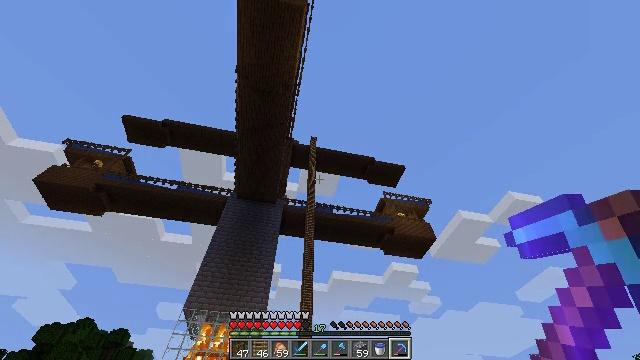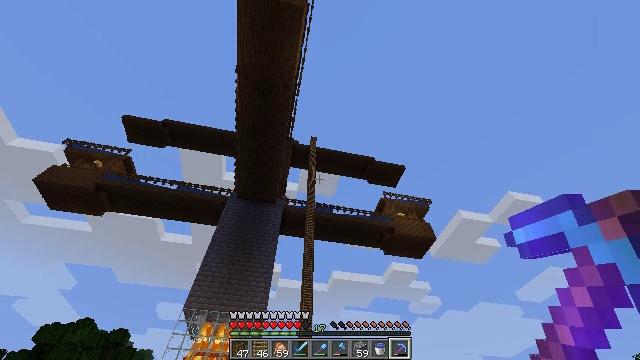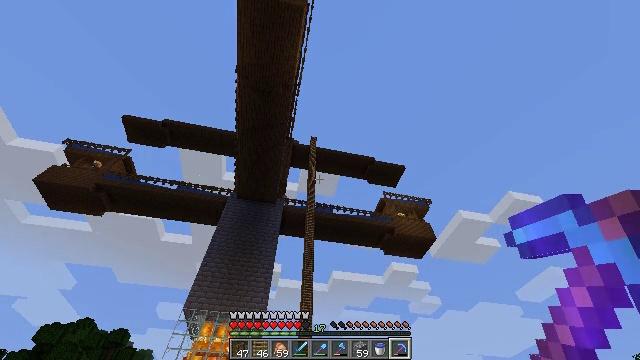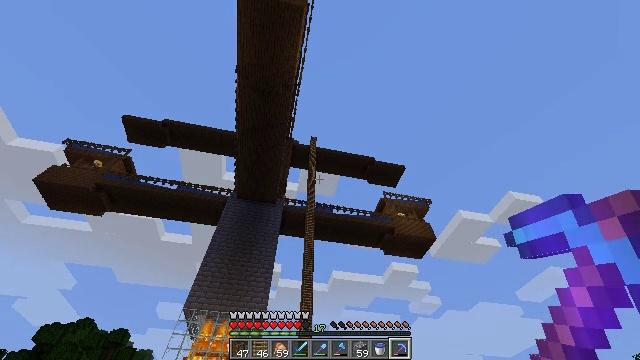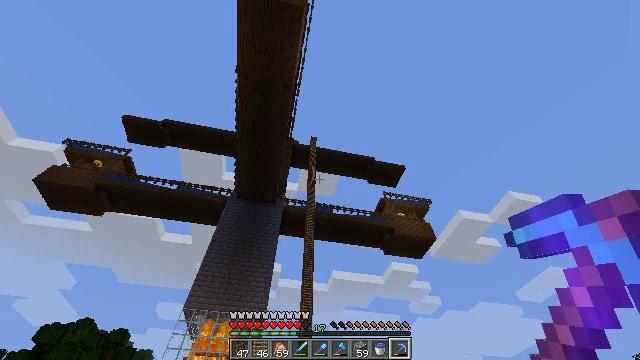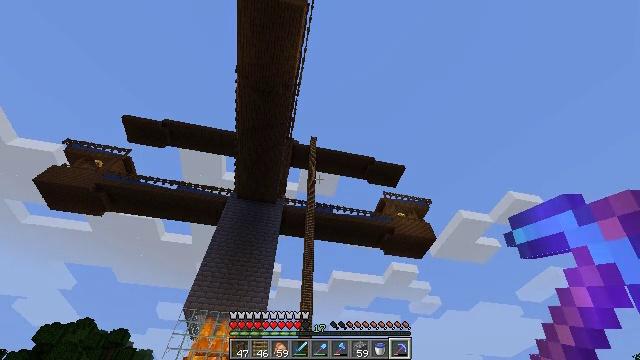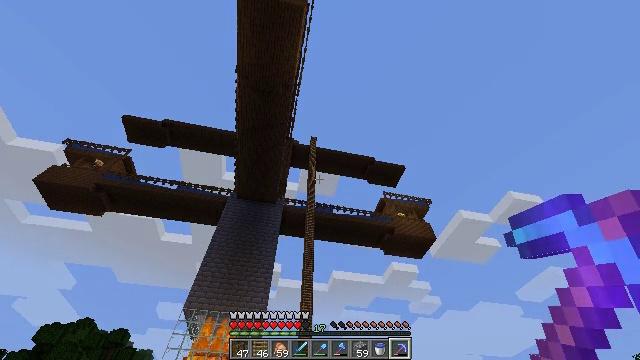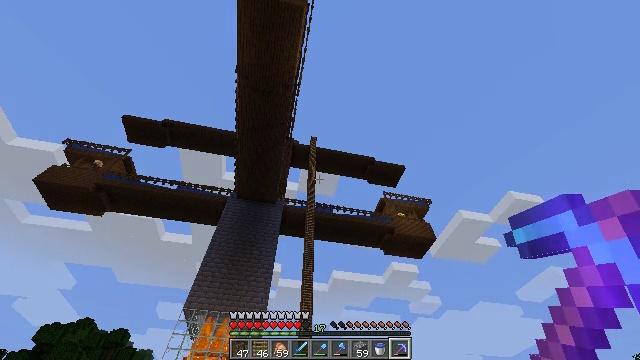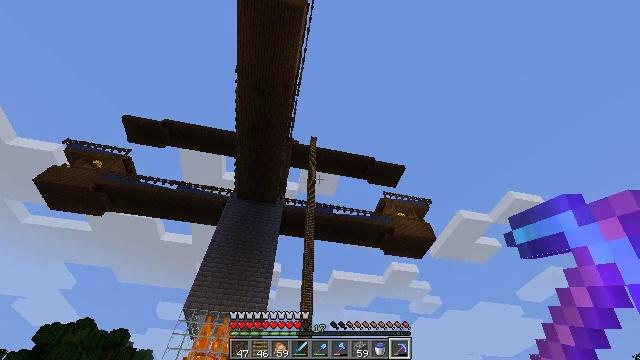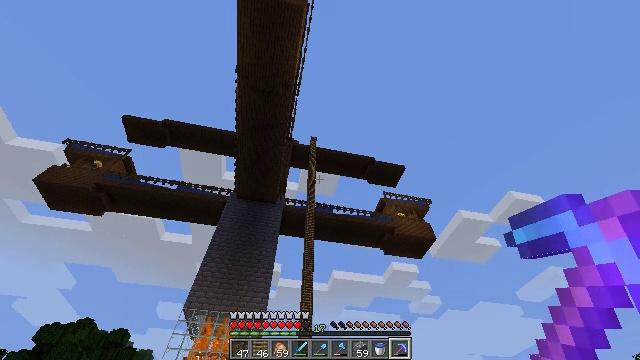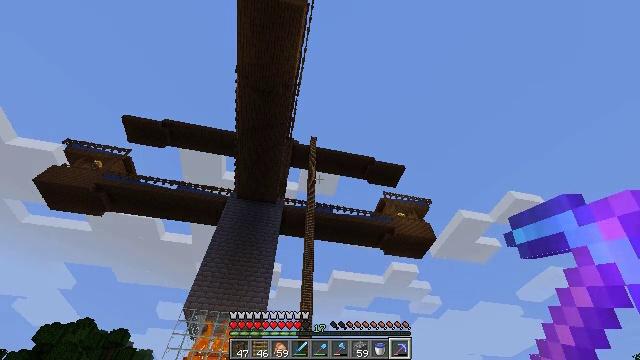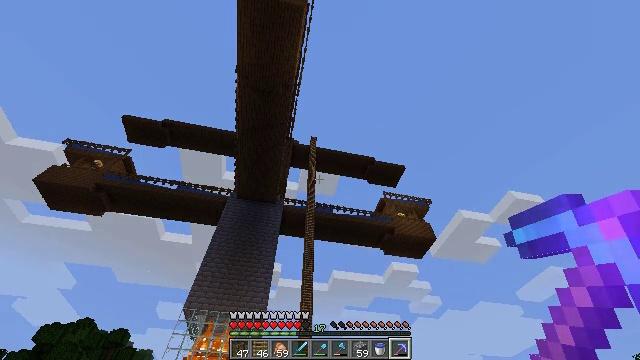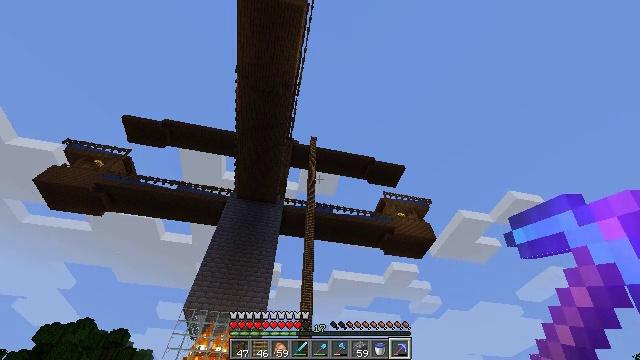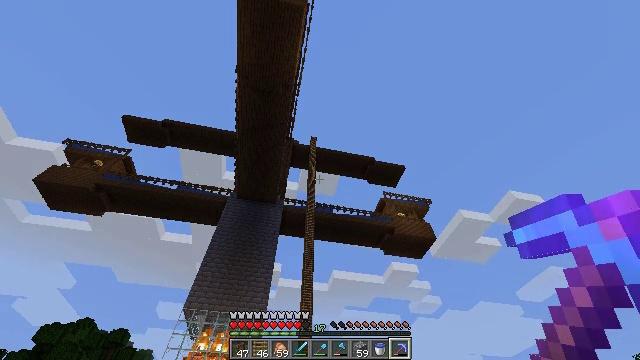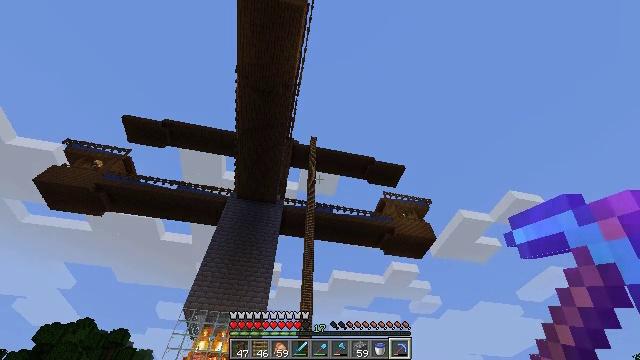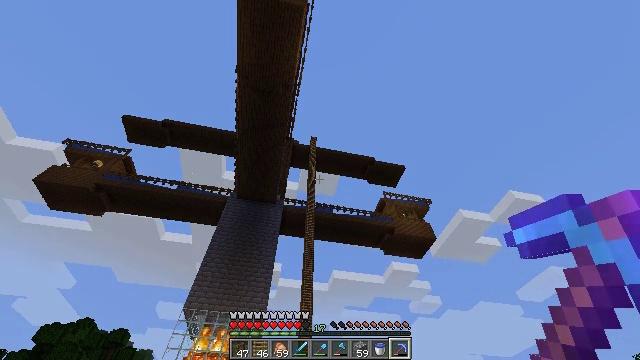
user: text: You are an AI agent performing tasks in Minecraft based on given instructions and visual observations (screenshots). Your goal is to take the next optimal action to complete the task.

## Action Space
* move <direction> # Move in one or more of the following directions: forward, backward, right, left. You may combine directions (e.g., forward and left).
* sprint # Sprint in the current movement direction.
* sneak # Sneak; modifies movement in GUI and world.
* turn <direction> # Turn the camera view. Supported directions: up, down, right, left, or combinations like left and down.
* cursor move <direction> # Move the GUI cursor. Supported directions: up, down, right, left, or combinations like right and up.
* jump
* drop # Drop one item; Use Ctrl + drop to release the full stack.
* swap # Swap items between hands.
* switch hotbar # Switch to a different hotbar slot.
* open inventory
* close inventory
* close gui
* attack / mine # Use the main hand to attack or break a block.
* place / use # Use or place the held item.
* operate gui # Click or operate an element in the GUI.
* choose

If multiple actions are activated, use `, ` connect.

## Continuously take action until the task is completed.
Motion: motion action
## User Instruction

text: Use the crafting table to craft a piston.
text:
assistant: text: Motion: no_op
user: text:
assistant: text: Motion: no_op
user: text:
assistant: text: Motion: no_op
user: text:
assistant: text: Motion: no_op
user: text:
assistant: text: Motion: no_op
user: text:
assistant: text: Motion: no_op
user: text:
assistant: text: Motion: no_op
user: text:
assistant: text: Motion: no_op
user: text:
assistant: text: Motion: no_op
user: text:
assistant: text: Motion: no_op
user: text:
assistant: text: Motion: no_op
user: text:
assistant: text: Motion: no_op
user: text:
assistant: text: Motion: no_op
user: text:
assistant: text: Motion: no_op
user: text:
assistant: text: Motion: no_op
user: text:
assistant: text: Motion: no_op
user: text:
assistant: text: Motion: no_op
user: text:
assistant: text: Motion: no_op
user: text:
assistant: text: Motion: no_op
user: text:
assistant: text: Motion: no_op
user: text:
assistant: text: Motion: no_op
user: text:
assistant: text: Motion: no_op
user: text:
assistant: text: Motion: no_op
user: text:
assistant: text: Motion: no_op
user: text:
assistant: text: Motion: no_op
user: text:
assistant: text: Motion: no_op
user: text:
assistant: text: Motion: no_op
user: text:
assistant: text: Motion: no_op
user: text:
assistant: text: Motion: no_op
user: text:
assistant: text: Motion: no_op